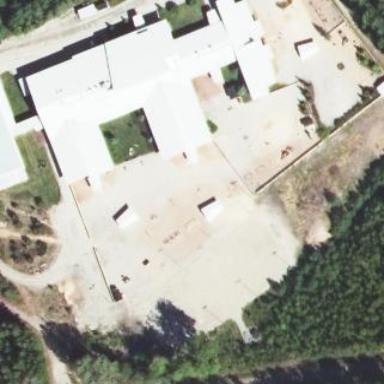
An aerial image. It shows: School building.